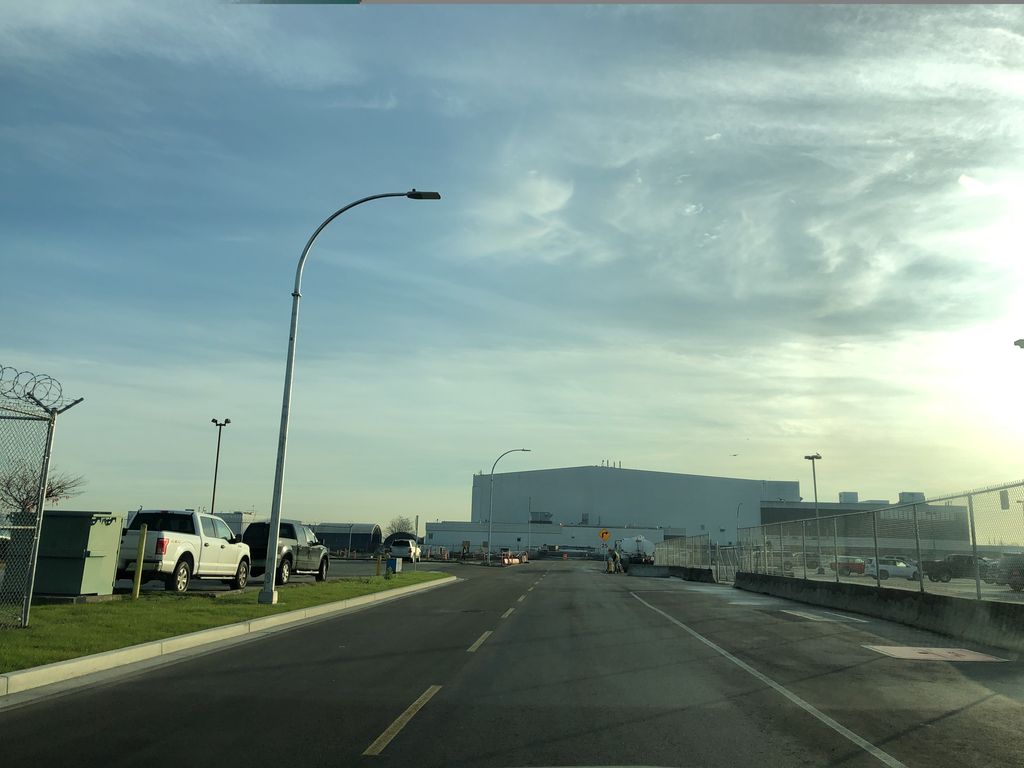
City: vancouver